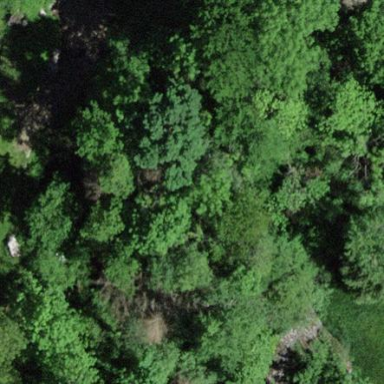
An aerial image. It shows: Forest with broadleaved trees.